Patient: sex M, age 49
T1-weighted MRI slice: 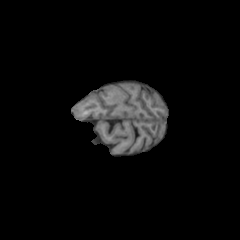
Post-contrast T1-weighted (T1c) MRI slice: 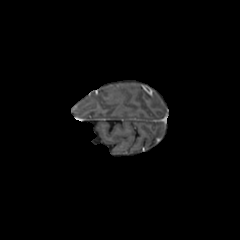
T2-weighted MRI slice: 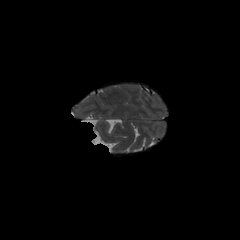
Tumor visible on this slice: no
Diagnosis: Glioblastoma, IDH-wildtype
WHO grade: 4